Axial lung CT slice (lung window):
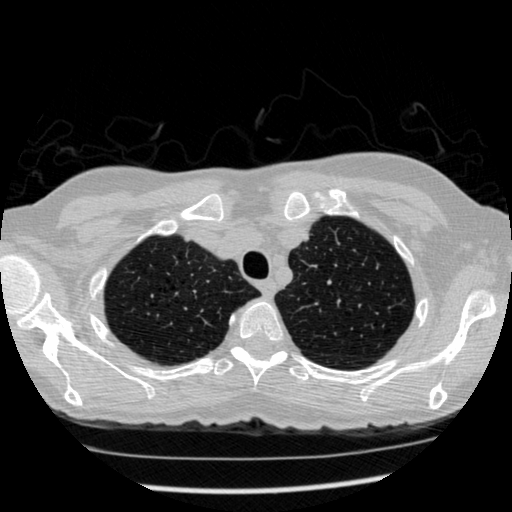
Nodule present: no